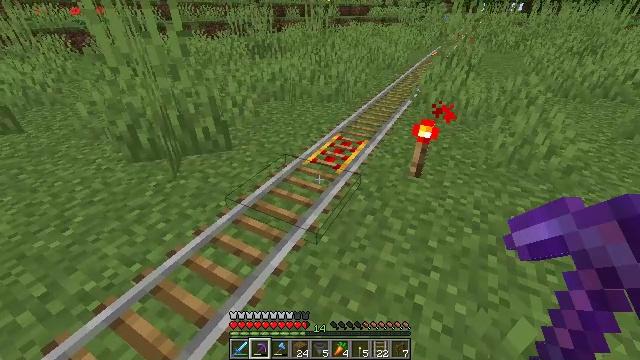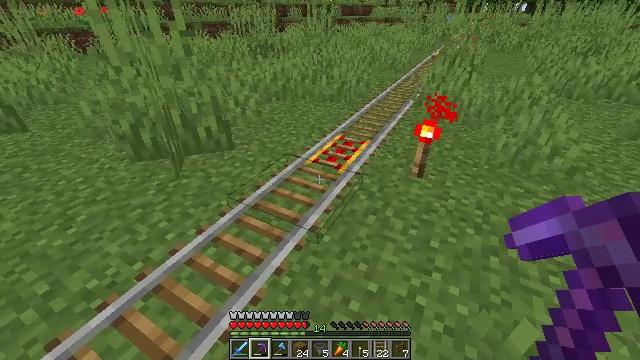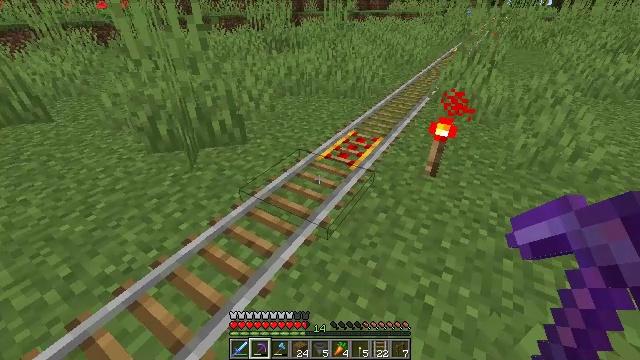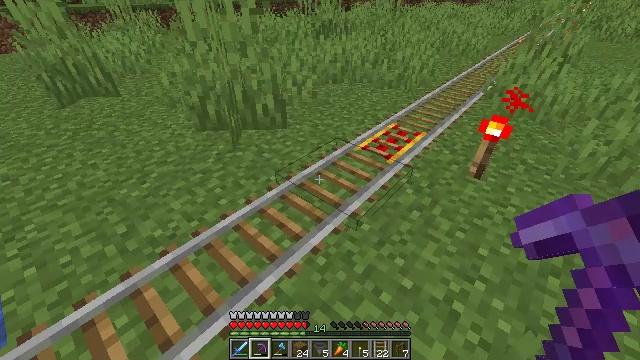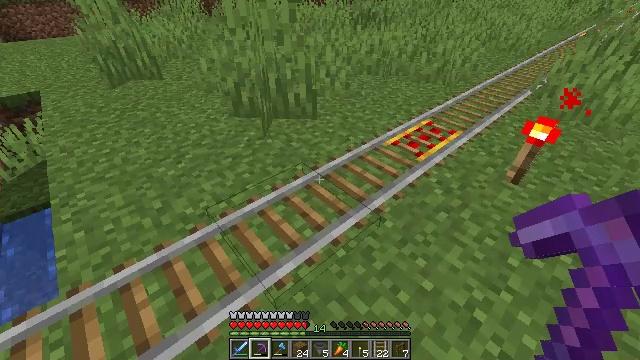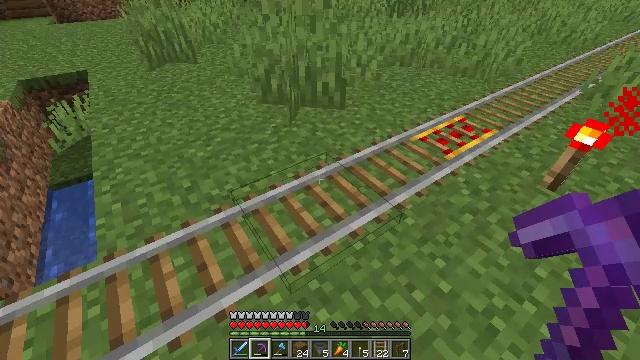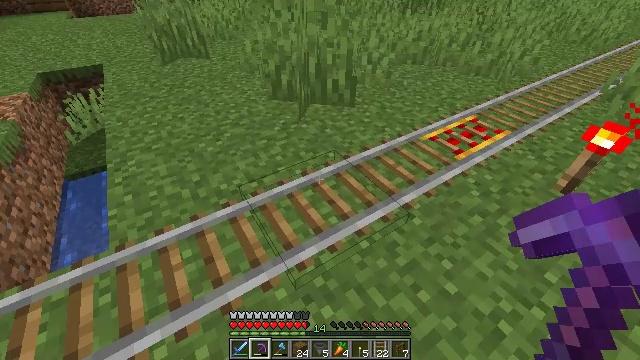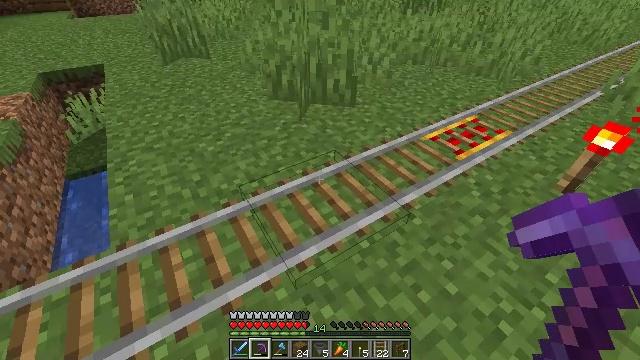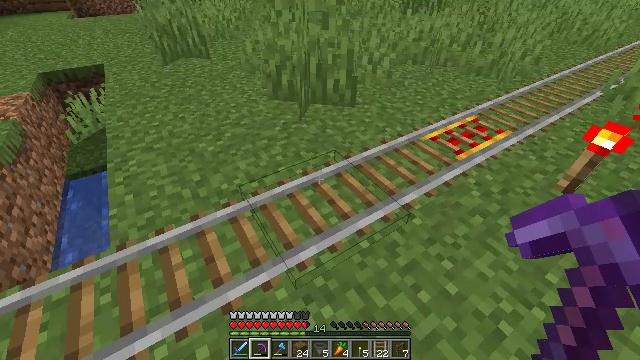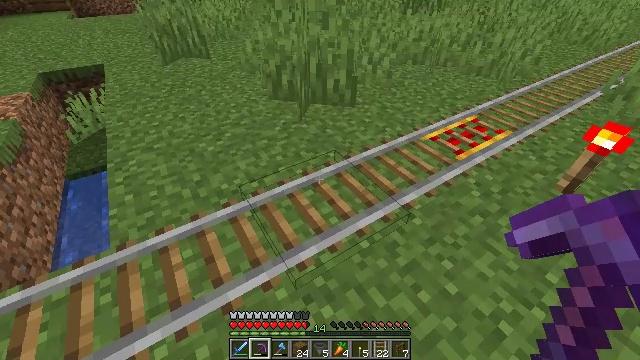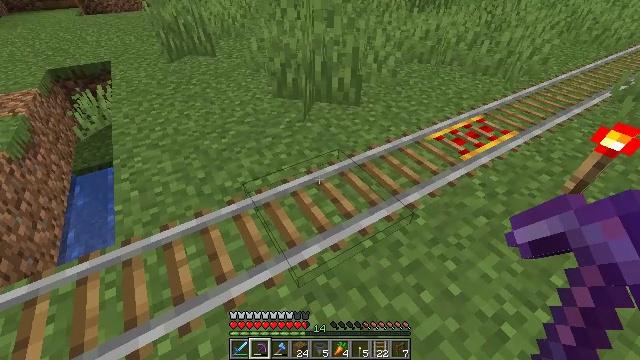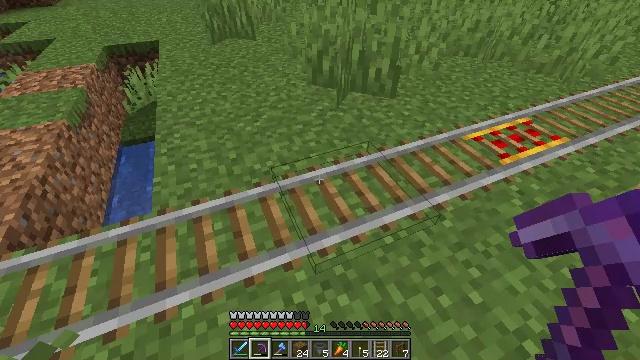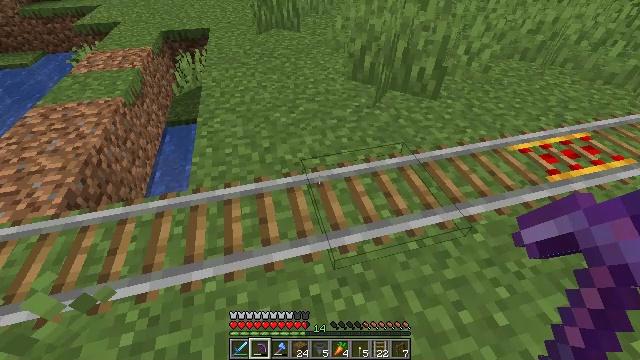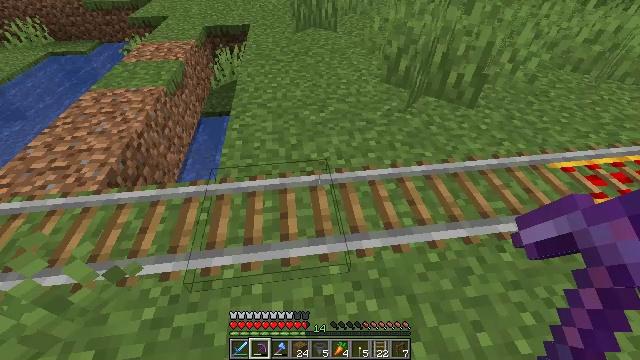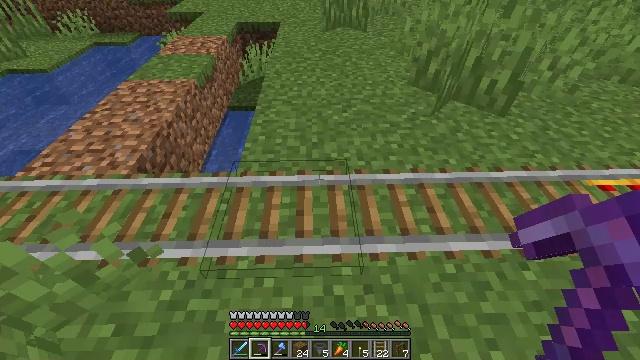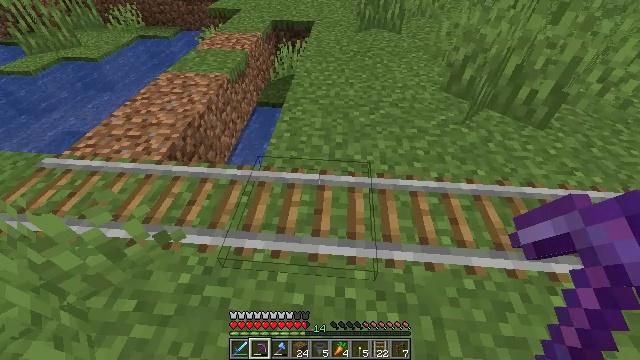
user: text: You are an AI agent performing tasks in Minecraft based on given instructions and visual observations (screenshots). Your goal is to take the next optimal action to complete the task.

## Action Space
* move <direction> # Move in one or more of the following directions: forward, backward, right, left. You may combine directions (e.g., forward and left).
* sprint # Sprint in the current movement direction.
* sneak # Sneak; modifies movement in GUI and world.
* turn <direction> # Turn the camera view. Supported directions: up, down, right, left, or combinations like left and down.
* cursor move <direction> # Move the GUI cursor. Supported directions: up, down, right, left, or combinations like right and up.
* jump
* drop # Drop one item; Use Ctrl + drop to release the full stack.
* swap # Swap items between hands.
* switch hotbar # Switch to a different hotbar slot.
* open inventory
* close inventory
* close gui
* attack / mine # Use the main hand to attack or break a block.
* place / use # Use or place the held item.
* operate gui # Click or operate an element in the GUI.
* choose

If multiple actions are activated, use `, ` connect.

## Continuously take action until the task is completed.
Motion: motion action
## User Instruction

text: Gather grass on the ground.
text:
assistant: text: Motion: no_op
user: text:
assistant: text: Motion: turn left
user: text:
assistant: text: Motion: turn left and down
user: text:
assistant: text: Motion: turn left and down
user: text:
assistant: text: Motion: turn left and down
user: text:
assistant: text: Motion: turn left
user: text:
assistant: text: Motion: no_op
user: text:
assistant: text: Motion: no_op
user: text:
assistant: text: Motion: no_op
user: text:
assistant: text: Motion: turn left
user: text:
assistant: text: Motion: turn left and down
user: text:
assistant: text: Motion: turn left and down
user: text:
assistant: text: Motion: turn left
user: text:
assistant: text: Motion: turn left
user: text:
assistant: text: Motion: turn left
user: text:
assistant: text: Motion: no_op
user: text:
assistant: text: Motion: no_op
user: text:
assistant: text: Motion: no_op
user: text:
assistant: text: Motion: no_op
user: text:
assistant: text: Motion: turn left
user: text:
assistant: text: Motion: move left, turn left
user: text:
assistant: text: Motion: move left, turn left and up
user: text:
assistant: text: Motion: move left, turn left
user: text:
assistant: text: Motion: no_op
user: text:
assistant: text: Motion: no_op
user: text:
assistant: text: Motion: no_op
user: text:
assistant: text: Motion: no_op
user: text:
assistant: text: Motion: no_op
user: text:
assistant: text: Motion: no_op
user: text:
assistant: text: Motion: no_op